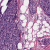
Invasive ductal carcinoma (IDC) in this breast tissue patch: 0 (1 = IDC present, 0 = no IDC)